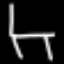
Label: chair